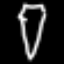
Label: diamond